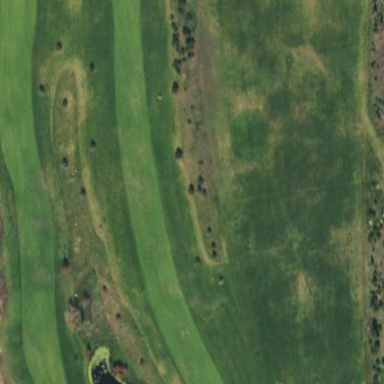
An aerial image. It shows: Grassy area used as driving range for golf.